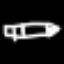
Label: pencil